Brain MRI, t1w sequence, axial 2D slice.
Patient: age 28, sex F, weight 95 kg, height 1.95 m
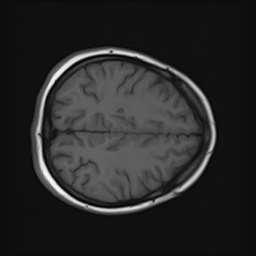